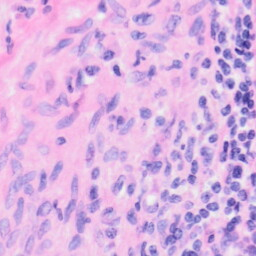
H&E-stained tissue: Kidney